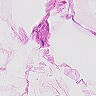
Metastatic tissue present: no